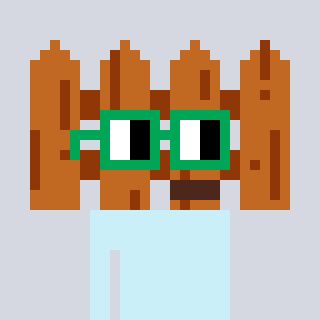
a pixel art character with square green glasses, a fence-shaped head and a darkpink-colored body on a cool background